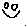
Label: smiley face